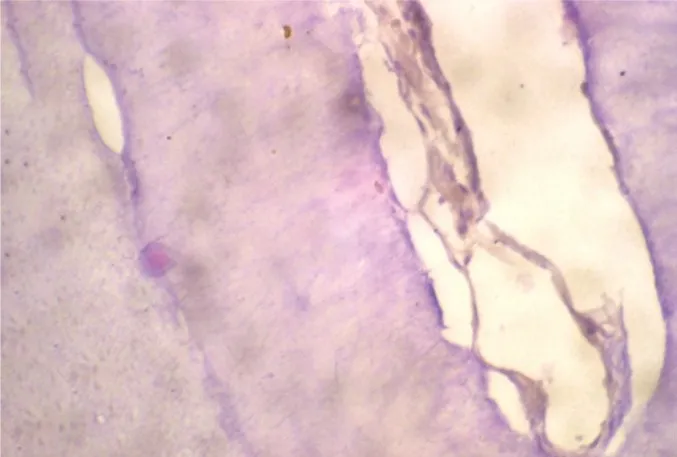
Histopathological section.
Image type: pathology (h&e)